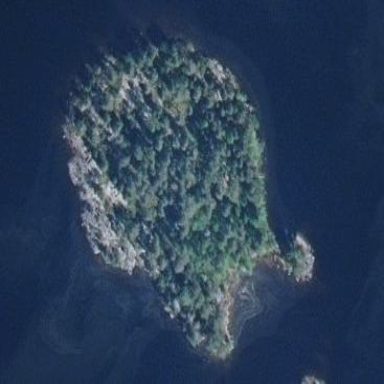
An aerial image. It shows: Islet.